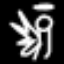
Label: angel